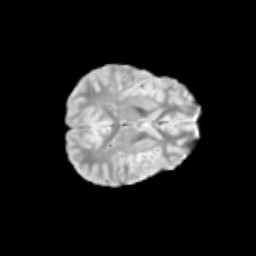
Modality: T2w
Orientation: axial
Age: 12
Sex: female
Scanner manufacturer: siemens
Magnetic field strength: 3 T
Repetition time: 3.8 s
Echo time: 0.07 s